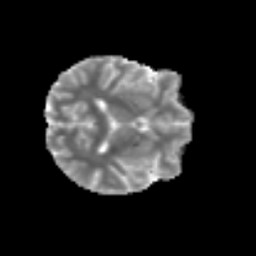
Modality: MD
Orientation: axial
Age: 53
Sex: female
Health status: ill
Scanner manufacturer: siemens
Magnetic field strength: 3 T
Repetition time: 8.7 s
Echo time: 0.11 s